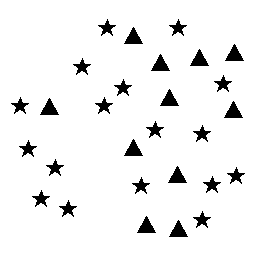
Squares: 0
Triangles: 11
Stars: 17
Total shapes: 28